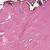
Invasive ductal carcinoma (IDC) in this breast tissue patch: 0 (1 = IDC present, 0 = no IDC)